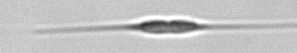
Label: Cylindrotheca